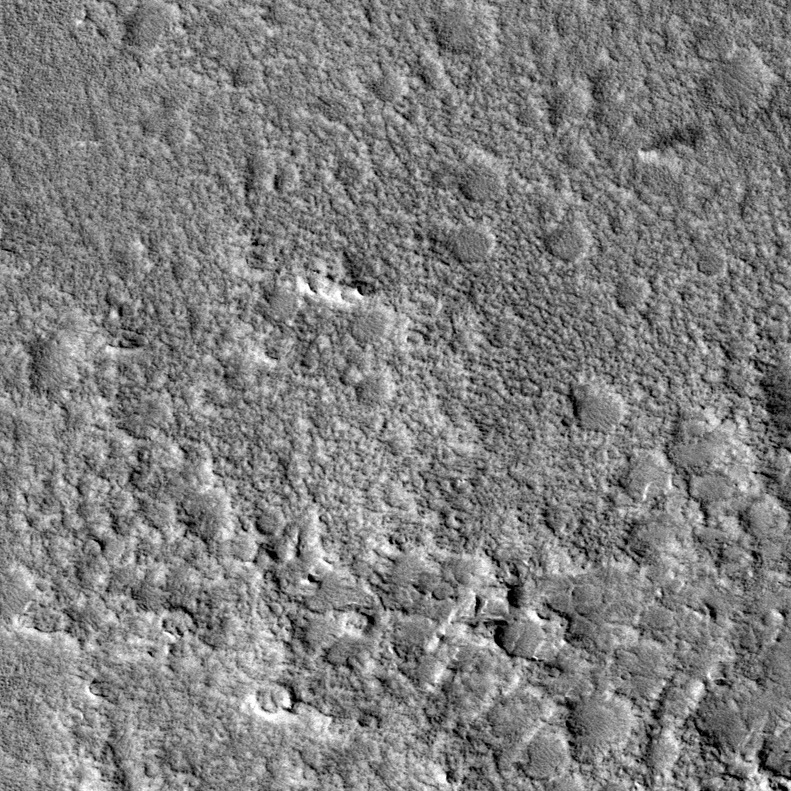
Label: dustdevil